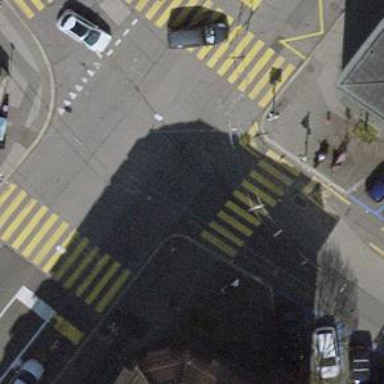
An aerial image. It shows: Road with traffic signals.